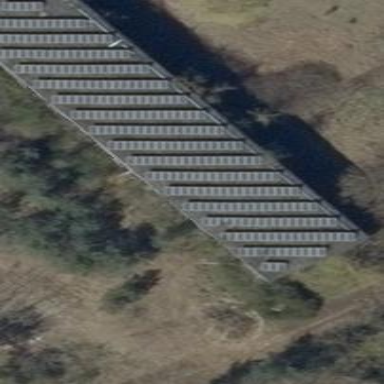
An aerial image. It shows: Building equipped with small solar photovoltaic panel for electricity generation.